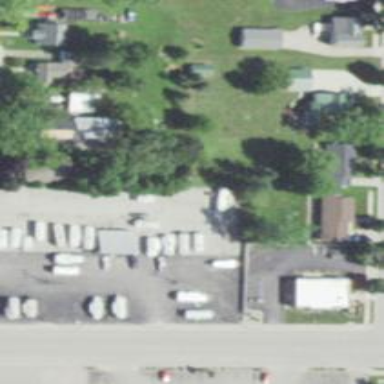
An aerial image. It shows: Car shop within retail area.